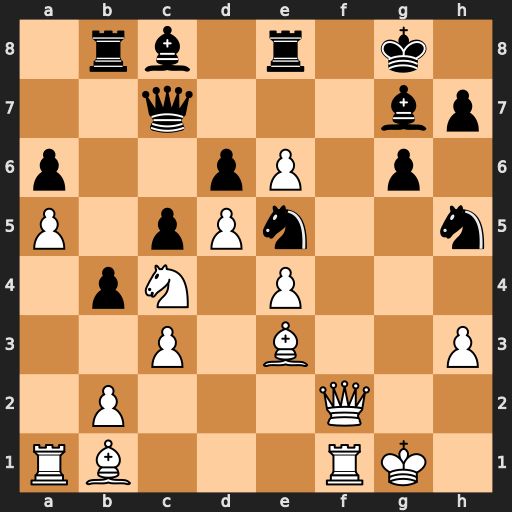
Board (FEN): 1rb1r1k1/2q3bp/p2pP1p1/P1pPn2n/1pN1P3/2P1B2P/1P3Q2/RB3RK1
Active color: w
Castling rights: -
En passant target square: -
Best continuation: Nxe5 Bxe6 dxe6